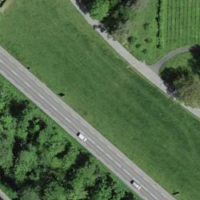
EUNIS habitat code: 25
Species observed at this site:
Lythrum salicaria